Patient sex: M
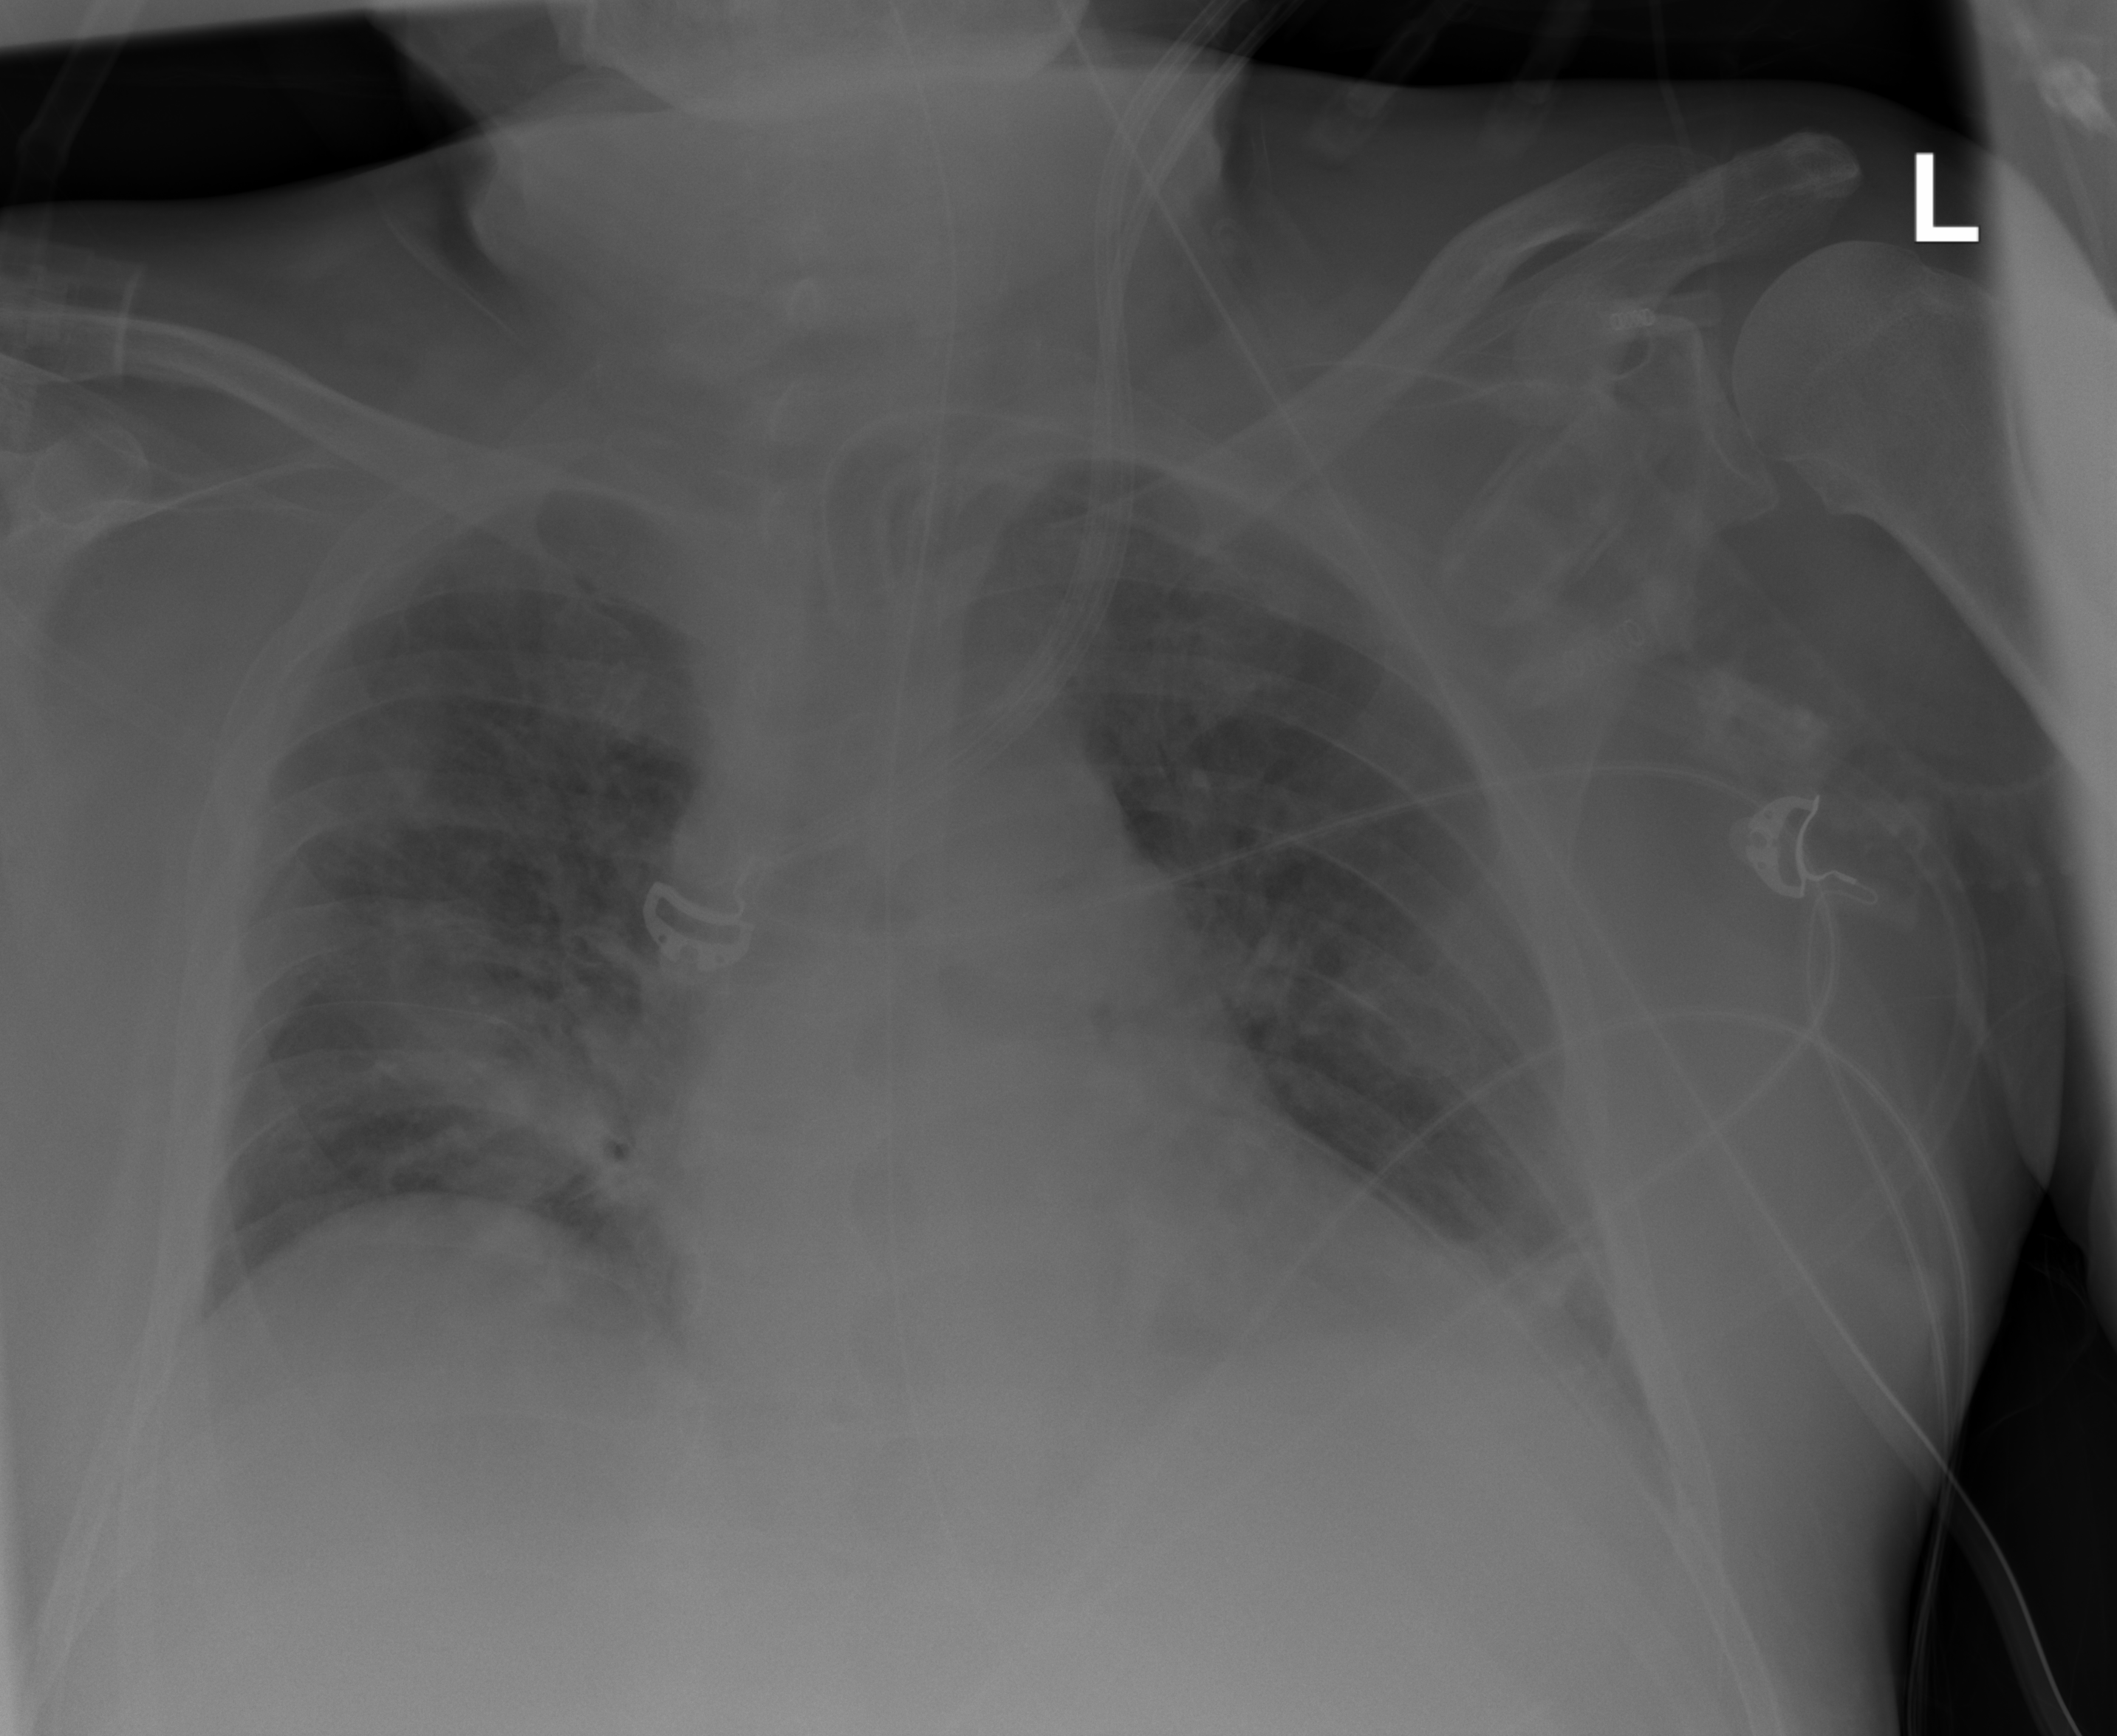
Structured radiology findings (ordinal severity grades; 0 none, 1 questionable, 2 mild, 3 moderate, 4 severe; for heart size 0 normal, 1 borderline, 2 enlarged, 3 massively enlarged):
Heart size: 1
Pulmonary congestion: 2
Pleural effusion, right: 0
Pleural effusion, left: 0
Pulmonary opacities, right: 0
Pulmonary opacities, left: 0
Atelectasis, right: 0
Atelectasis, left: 2